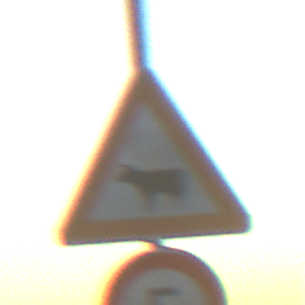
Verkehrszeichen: ViehtriebRechts
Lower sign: Geschwindigkeit5
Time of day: SunriseSunset
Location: Outdoor (Nature)
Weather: Clear
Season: NotSpecified
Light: Natural